Question: I'm struggling with some anchors / other html pages ( buttons on left) to be displayed in another div in the same page ( to be more exactly in the right ). Are there any solutions to this with div? Or maybe with frame/iframe, even jQuery any tips please?

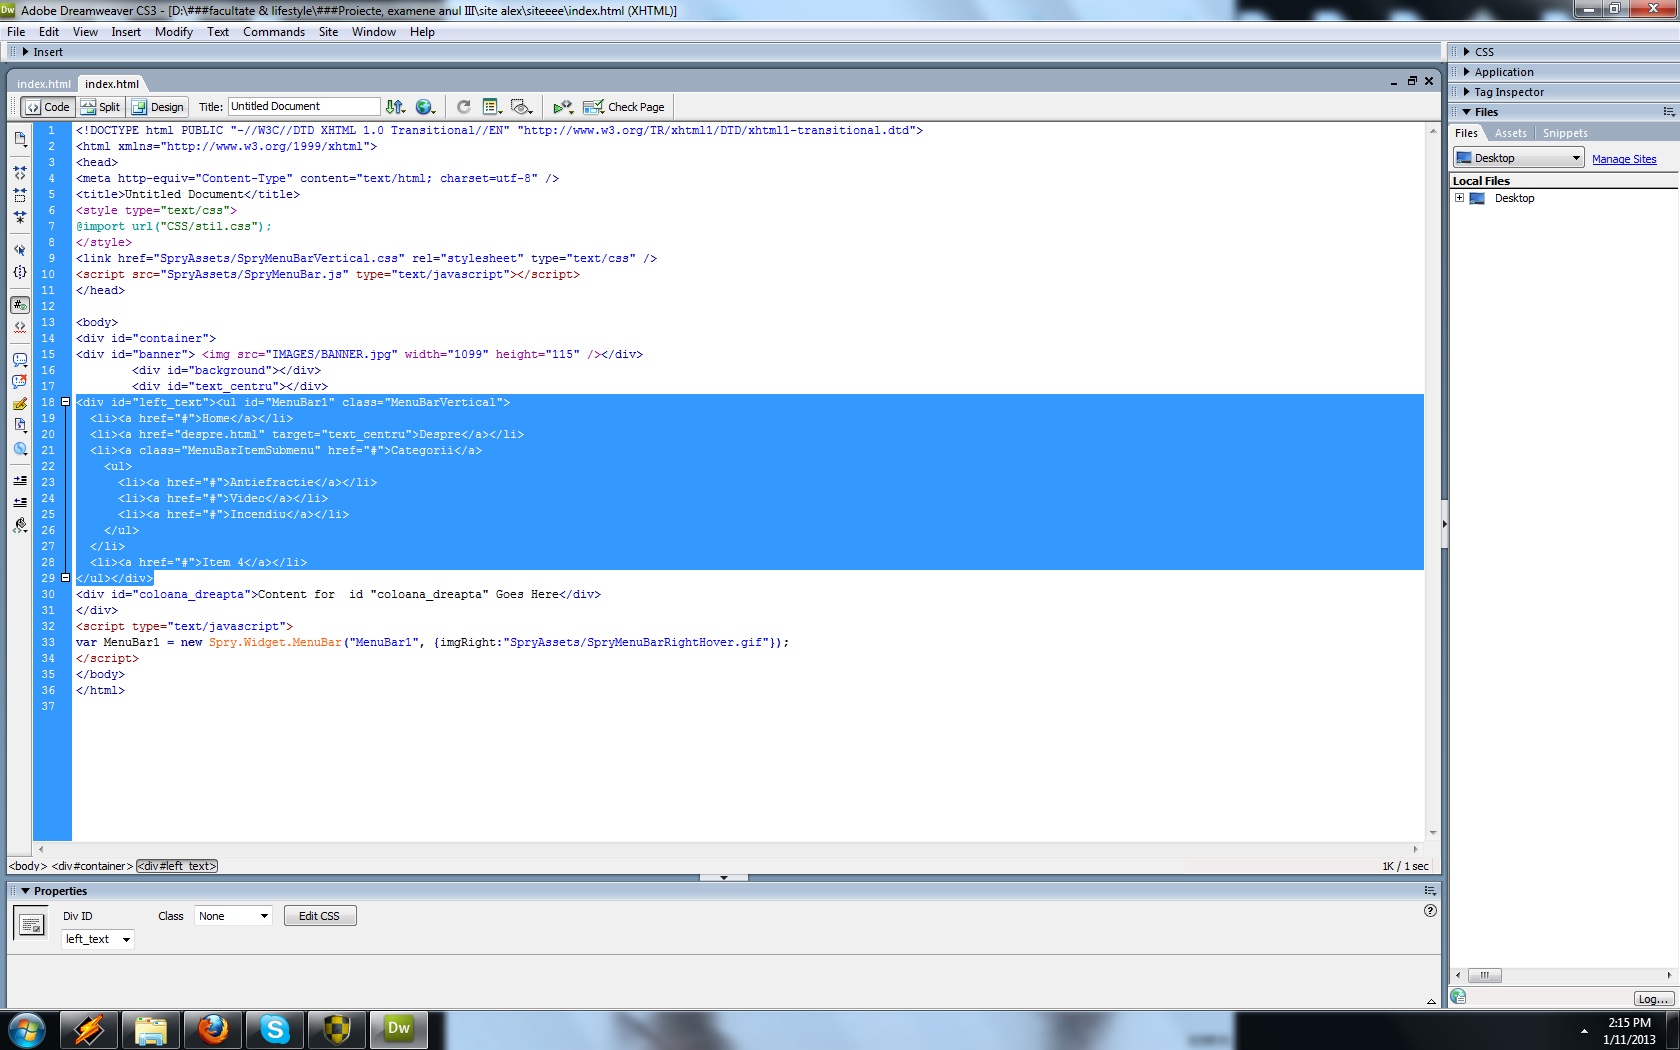
Answer: > Are there any solutions to this with div?
1. Fetch the content with JavaScript (e.g. XMLHttpRequest).
2. Strip out the bits you don't need (e.g. everything except the contents of the <body>
3. Use DOM manipulation to add it to the div
> Or maybe with frame/iframe
That is exactly what iframes were designed for. Set the 'target' attribute of the anchor to the 'name' of the iframe
---
Loading content into a portion of a page comes with a lot of gotchas. At the very least it interferes with the ability of visitors to link to the content they are actually viewing (although you can use the History API and 'pushState' to compensate for that). It is almost always a better idea to just link to a new page which includes (via a template) any content that is common to all the pages.